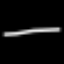
Label: line